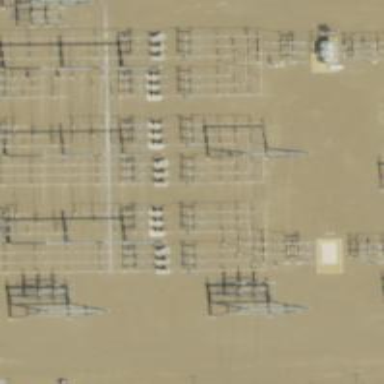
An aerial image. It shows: Switch used for power control.